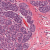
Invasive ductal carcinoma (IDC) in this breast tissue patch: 0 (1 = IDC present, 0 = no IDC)